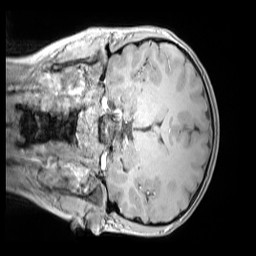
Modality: MP2RAGE
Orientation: coronal
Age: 11
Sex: female
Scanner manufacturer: siemens
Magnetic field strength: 3 T
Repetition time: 4 s
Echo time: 0.00303 s